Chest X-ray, AP view. Patient: 67 years old, sex M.
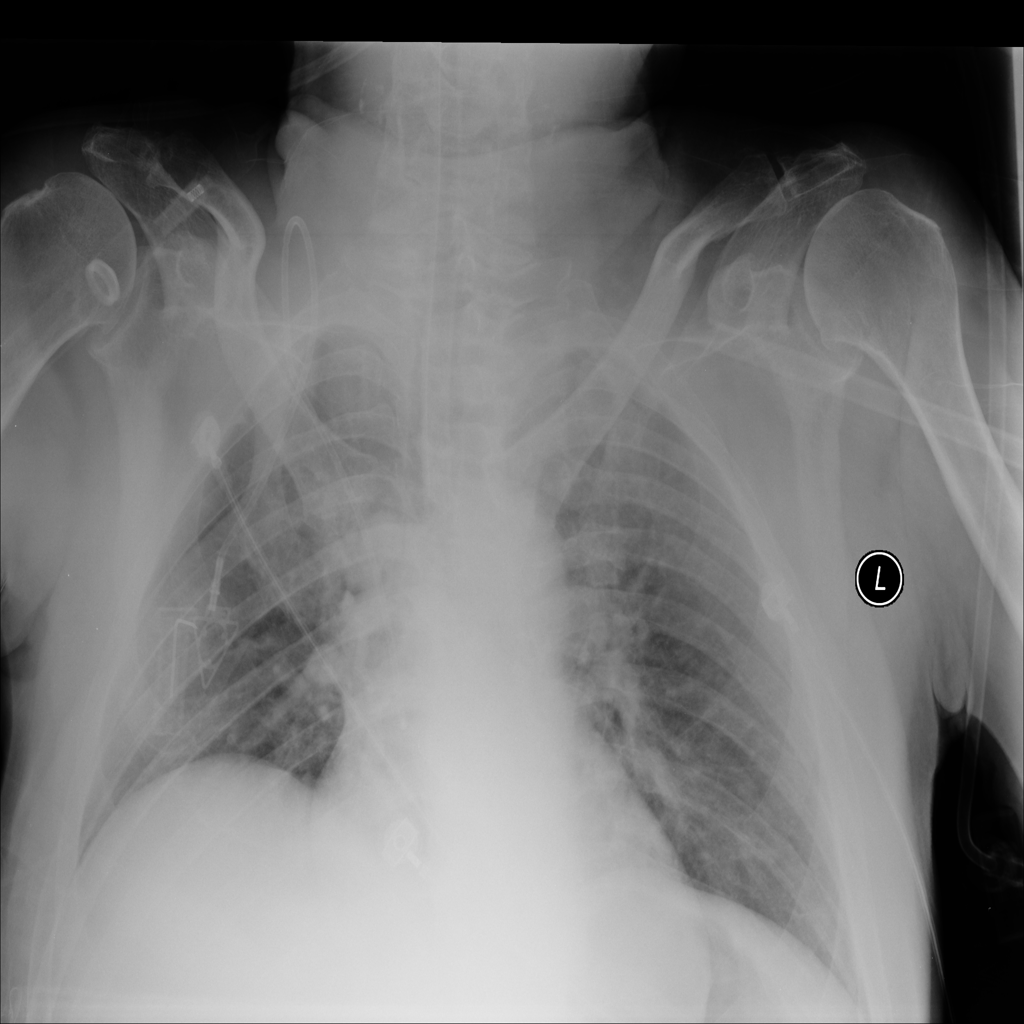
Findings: No Finding